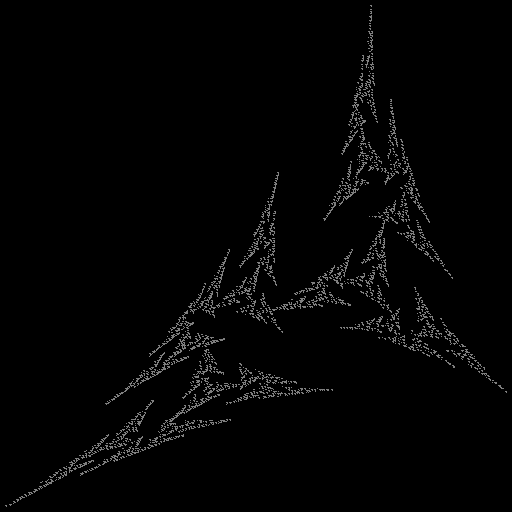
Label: snowcap